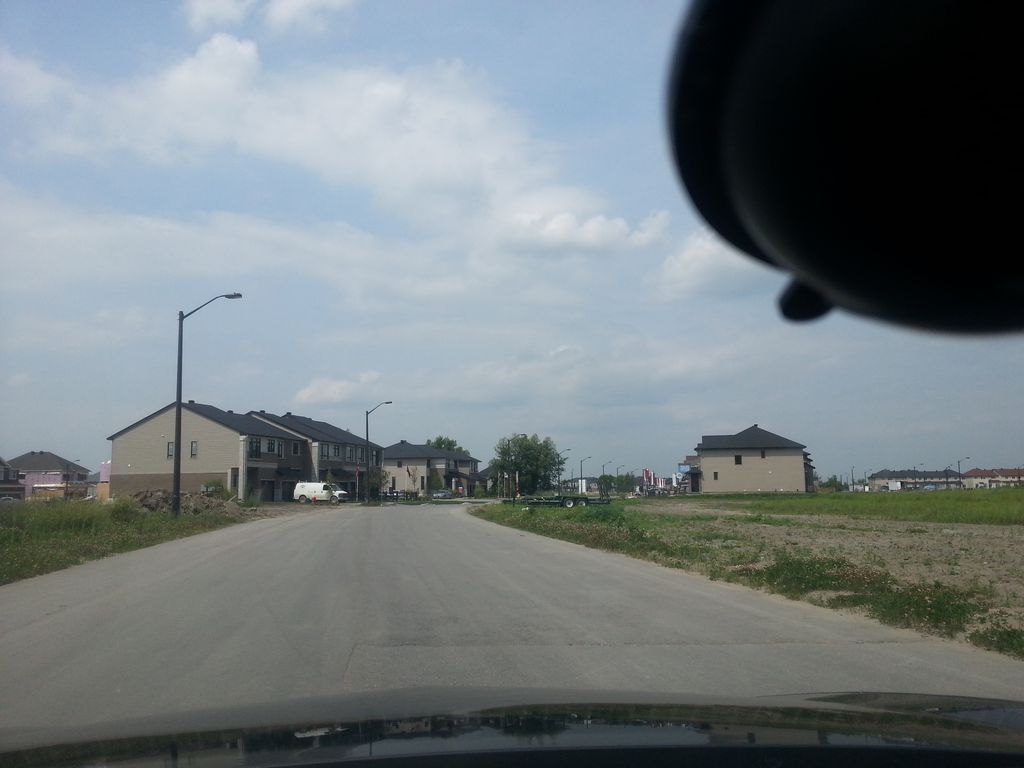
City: ottawa-gatineau